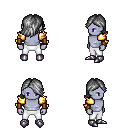
a pixel art fantasy rpg character, male body template, dark elf, purple skin, gold arm armor, white pants, gray swoop hairstyle, leather bracers, metal boots, four views (front, back, left, right), 2x2 character sprite sheet, small pixel art, hard edges, no anti-aliasing